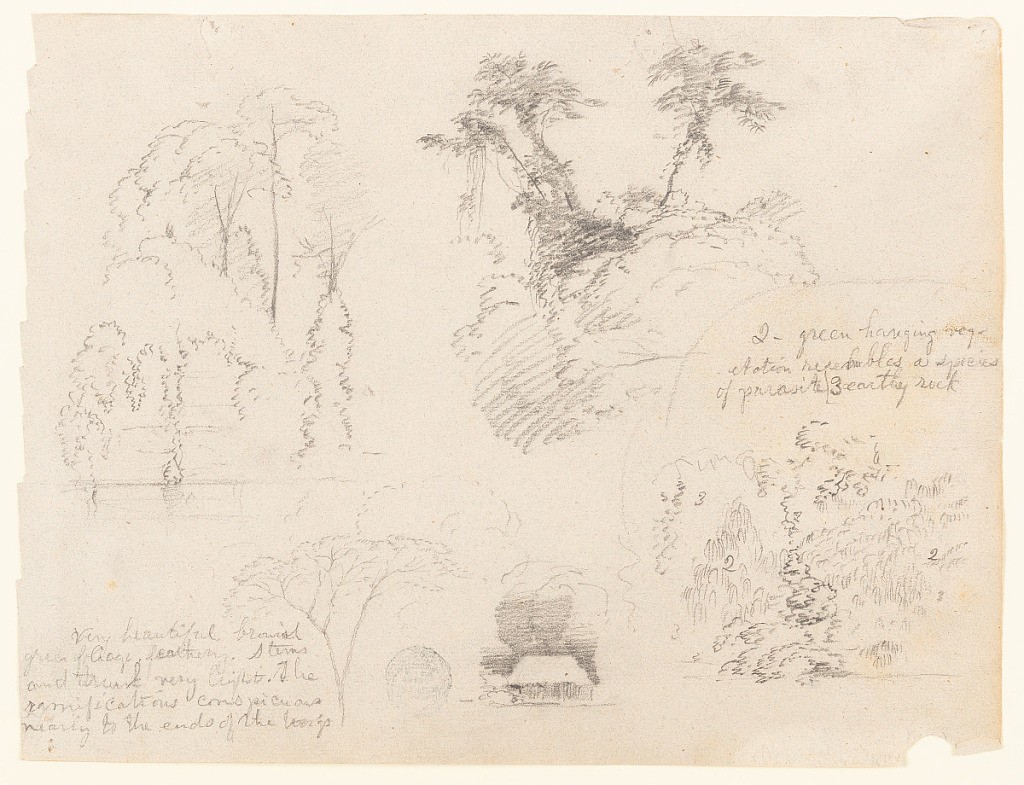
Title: Botanical Sketches with a House, Colombia
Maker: Frederic Edwin Church, American, 1826–1900
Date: May–October 1853
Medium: Graphite on gray laid paper
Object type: Drawing
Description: Botanical sketches showing four views of trees and vegetation in Colombia, as well as a view of house. Likely a view along the Magdalena River, the sketch at upper right shows multiple trees and dense shoreline vegetation reflected in water below. At upper right, three vine-covered trees grow out of a mass of billowing vegetation. At lower left, a single tree with slender branches is clearly rendered, while at lower right, an indistinct mass of hanging vegetation is shown. At lower center, a thatched hut is viewed from a distance and surrounded by shadow.